二年级 · 度量几何学
图中有（）个直角, 共有（）条线段。

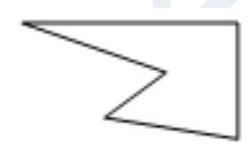
答案: $1 ; 5$